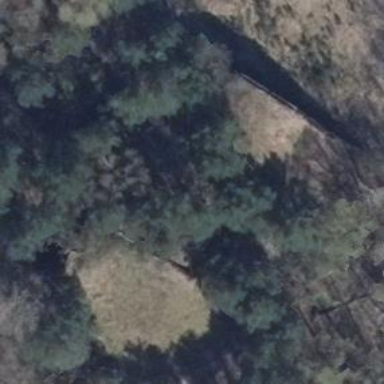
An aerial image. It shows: Bunker building.